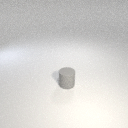
small gray rubber cylinder